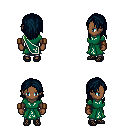
a pixel art fantasy rpg character, female body template, human, dark skin, sash dress, metal pants, raven long hairstyle, leather bracers, ghillies, four views (front, back, left, right), 2x2 character sprite sheet, small pixel art, hard edges, no anti-aliasing